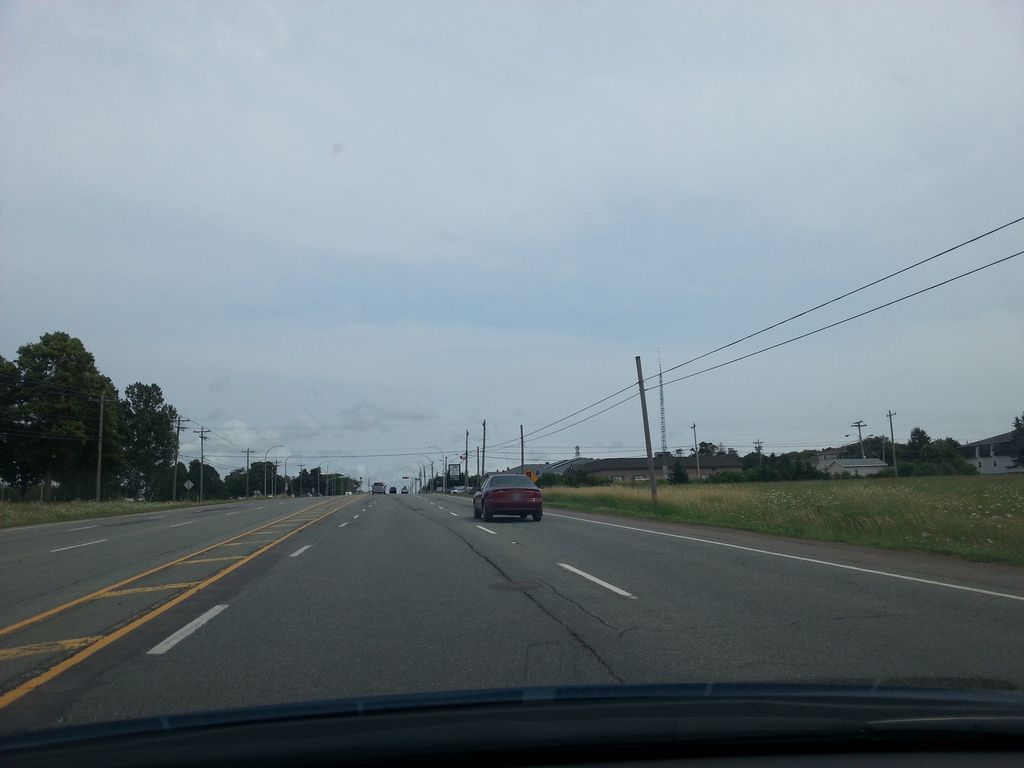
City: charlottetown